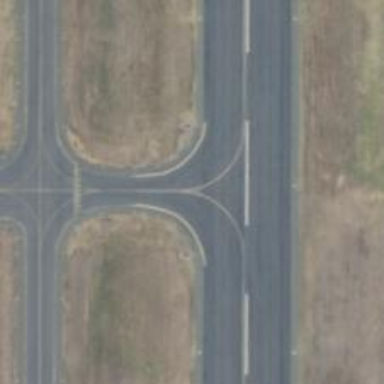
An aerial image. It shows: View of taxiway at the airport.